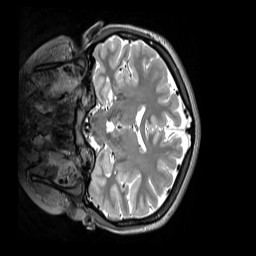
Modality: T2w
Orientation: coronal
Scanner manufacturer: siemens
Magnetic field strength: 3 T
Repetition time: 3.2 s
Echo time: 0.406 s